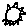
Label: sun